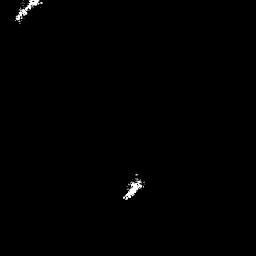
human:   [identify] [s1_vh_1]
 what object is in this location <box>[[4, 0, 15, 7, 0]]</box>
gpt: <ref>1 medium ship at the top left</ref>